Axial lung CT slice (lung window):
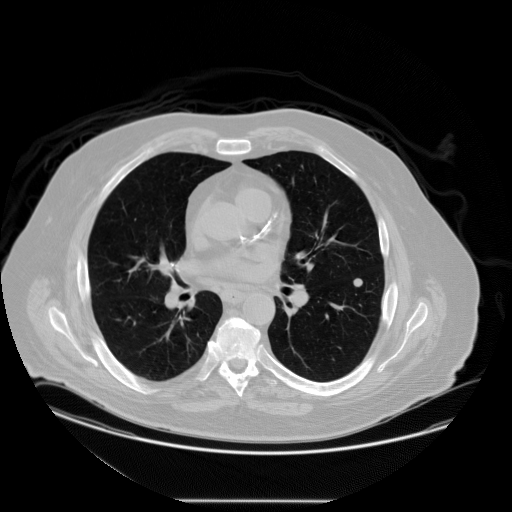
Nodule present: yes
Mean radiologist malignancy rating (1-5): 2.75